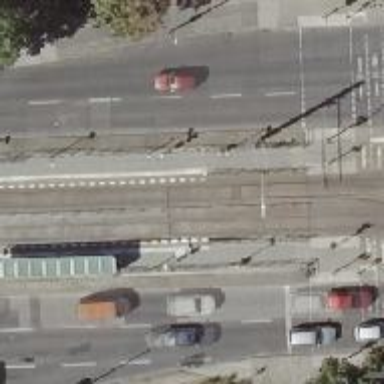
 specifically for trams. The platform has shelter."